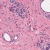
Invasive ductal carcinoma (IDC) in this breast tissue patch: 0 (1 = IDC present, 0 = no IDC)